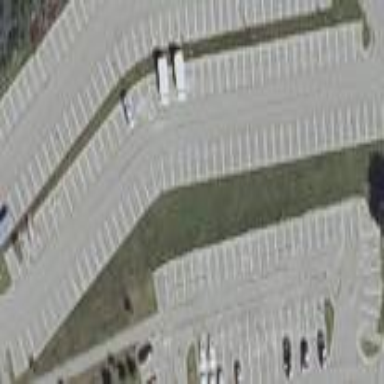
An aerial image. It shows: Parking area with asphalt surface.